Question: im working on a code-editor (WinForms) and i want to know how to do function of { and } specifically the auto-indention using brackets (open and close) like in actual code editor .
> ---|> { and }
like this 1:

Editor was a richtextbox named rtb.
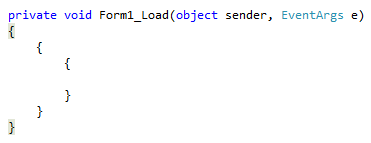
Answer: 1. I've not enough time for writing better codes. I have only tried to write a sample for you.
2. I have only written the codes in a simple way, not in OOP.
3. You can improve the codes with using Enums, Properties, Classes and other things of OOP.
4. You can improve the logic of the codes; and you can use Multi-Threading for achieve to better performance.
5. This sample isn't thorough. I has only implemented an Auto-Indention example for "semicolon (;)" character.
I should say some for using the codes:
1. rtbCodes is the name of the RichTextBox control on the form in the sample project.
2. frmCodeEditor is the name of the form in the sample project.
You can download the sample project from the following addresses:
<URL>
<URL>
'''
using System;
using System.Collections.Generic;
using System.ComponentModel;
using System.Data;
using System.Diagnostics;
using System.Drawing;
using System.Linq;
using System.Text;
using System.Windows.Forms;
namespace WindowsFormsApplication2
{
public partial class frmCodeEditor : Form
{
char[] chrTracingKeyChars = new char[] { ';', '}', '
' };
char[] chrCheckingKeyChars = new char[] { '{', '(' };
Point ptCurrentCharPosition;
bool bolCheckCalling = false;
int intInitialCursorPosition = 0;
int intRemainingCharsOfInitialText = 0;
int intNextCharIndex = 0;
int intPrevCharIndex = 0;
public frmCodeEditor()
{
InitializeComponent();
}
private void richTextBox1_TextChanged(object sender, EventArgs e)
{
AutoIndention(rtbCodes);
}
/// <summary>
/// Implements Auto-Indention.
/// </summary>
/// <param name="rtb">A RichTextBox control</param>
private void AutoIndention(RichTextBox rtb)
{
char chrLastChar = GetChar(rtb);
if (chrLastChar == chrTracingKeyChars[0])
{
intRemainingCharsOfInitialText = rtb.TextLength - rtb.SelectionStart;
intInitialCursorPosition = rtb.SelectionStart;
ImplementIndentionForSemicolon(rtb);
}
else if (chrLastChar == chrTracingKeyChars[1])
{
ImplementIndentionForRightCurlyBracket(rtb);
}
else if (chrLastChar == chrTracingKeyChars[2])
{
ImplementIndentionForNewLineCharacter(rtb);
}
}
/// <summary>
/// Specifies current char based on the cursor position.
/// </summary>
/// <param name="rtb">A RichTextBox control</param>
/// <returns>Returns a char.</returns>
private char GetChar(RichTextBox rtb)
{
return GetChar(rtb.SelectionStart, rtb);
}
/// <summary>
/// Specifies a char based on the specified index.
/// </summary>
/// <param name="intCharIndex">A char index</param>
/// <param name="rtb">A RichTextBox control</param>
/// <returns>Returns a char.</returns>
private char GetChar(int intCharIndex, RichTextBox rtb)
{
if (intCharIndex != rtb.TextLength)
{
ptCurrentCharPosition = rtb.GetPositionFromCharIndex(intCharIndex - 1);
}
else
{
ptCurrentCharPosition = rtb.GetPositionFromCharIndex(intCharIndex);
}
return rtb.GetCharFromPosition(ptCurrentCharPosition);
}
/// <summary>
/// Specifies current line number based on the cursor position.
/// </summary>
/// <param name="rtb">A RichTextBox control</param>
/// <returns>Returns the line number.</returns>
private int GetLineNumber(RichTextBox rtb)
{
return GetLineNumber(rtb.GetFirstCharIndexOfCurrentLine(), rtb);
}
/// <summary>
/// Specifies the line number based on the specified index.
/// </summary>
/// <param name="intCharIndex">A char index</param>
/// <param name="rtb">A RichTextBox control</param>
/// <returns>Returns the line number.</returns>
private int GetLineNumber(int intCharIndex, RichTextBox rtb)
{
return rtb.GetLineFromCharIndex(intCharIndex);
}
/// <summary>
/// Implements indention for semicolon ";" character.
/// </summary>
/// <param name="rtb">A RichTextBox control</param>
private void ImplementIndentionForSemicolon(RichTextBox rtb)
{
Dictionary<char, int> dicResult = IsExistCheckingKeyChars(rtb);
if (dicResult[chrCheckingKeyChars[0]] != -1)
{
int intIndentionLevel = CheckingIndentionLevel(dicResult[chrCheckingKeyChars[0]], rtb);
ImplementIndention(dicResult[chrCheckingKeyChars[0]], intIndentionLevel, rtb);
}
}
private void ImplementIndentionForRightCurlyBracket(RichTextBox rtb)
{
}
private void ImplementIndentionForNewLineCharacter(RichTextBox rtb)
{
}
/// <summary>
/// Checks current and previous lines for finding key-chars.
/// </summary>
/// <param name="rtb">A RichTextBox control</param>
/// <param name="bolSearchCurrentLine">The search state</param>
/// <returns>Returns first occurrences of key-chars before current char.</returns>
private Dictionary<char, int> IsExistCheckingKeyChars(RichTextBox rtb, bool bolSearchCurrentLine = false)
{
GetChar(rtb);
Dictionary<char, int> dicCheckingKeyCharsIndexes = new Dictionary<char, int>();
for (int intCntr = 0; intCntr < chrCheckingKeyChars.Length; intCntr++)
{
dicCheckingKeyCharsIndexes.Add(chrCheckingKeyChars[intCntr], 0);
}
for (int intCntr = 0; intCntr < chrCheckingKeyChars.Length; intCntr++)
{
int intFirstIndexForChecking = 0;
int intLastIndexForChecking = 0;
for (int intLineCounter = GetLineNumber(rtb); intLineCounter >= 0; intLineCounter--)
{
if (intLineCounter == GetLineNumber(rtb))
{
intLastIndexForChecking = rtb.GetCharIndexFromPosition(ptCurrentCharPosition);
}
else
{
intLastIndexForChecking = intFirstIndexForChecking - 1;
}
intFirstIndexForChecking = rtb.GetFirstCharIndexFromLine(intLineCounter);
try
{
dicCheckingKeyCharsIndexes[chrCheckingKeyChars[intCntr]] = rtb.Find(chrCheckingKeyChars[intCntr].ToString(), intFirstIndexForChecking,
rtb.GetCharIndexFromPosition(ptCurrentCharPosition), RichTextBoxFinds.NoHighlight | RichTextBoxFinds.None);
if (dicCheckingKeyCharsIndexes[chrCheckingKeyChars[intCntr]] != -1)
{
do
{
if (rtb.Find(chrCheckingKeyChars[intCntr].ToString(), intFirstIndexForChecking, rtb.GetCharIndexFromPosition(ptCurrentCharPosition),
RichTextBoxFinds.NoHighlight | RichTextBoxFinds.None) != -1)
{
dicCheckingKeyCharsIndexes[chrCheckingKeyChars[intCntr]] = rtb.Find(chrCheckingKeyChars[intCntr].ToString(), intFirstIndexForChecking,
rtb.GetCharIndexFromPosition(ptCurrentCharPosition), RichTextBoxFinds.NoHighlight | RichTextBoxFinds.None);
}
intFirstIndexForChecking++;
} while (intFirstIndexForChecking != rtb.GetCharIndexFromPosition(ptCurrentCharPosition));
break;
}
}
catch
{
dicCheckingKeyCharsIndexes[chrCheckingKeyChars[intCntr]] = -1;
break;
}
if (bolSearchCurrentLine)
{
break;
}
}
}
return dicCheckingKeyCharsIndexes;
}
/// <summary>
/// Checks a line for calculating its indention level.
/// </summary>
/// <param name="intCharIndex">A char index</param>
/// <param name="rtb">A RichTextBox control</param>
/// <returns>Returns indention level of the line.</returns>
private int CheckingIndentionLevel(int intCharIndex, RichTextBox rtb)
{
int intLineNumber = GetLineNumber(intCharIndex, rtb);
int intIndentionLevelNumber = 0;
intCharIndex = rtb.GetFirstCharIndexFromLine(intLineNumber);
char chrChar = GetChar(intCharIndex, rtb);
if (chrChar == '
')
{
chrChar = GetChar(++intCharIndex, rtb);
}
if (chrChar != ' ')
{
return 0;
}
else
{
int intSpaceCntr = 0;
while(chrChar == ' ')
{
chrChar = GetChar(++intCharIndex, rtb);
if (chrChar == ' ')
{
intSpaceCntr++;
}
if (intSpaceCntr % 4 == 0 && intSpaceCntr != 0)
{
intIndentionLevelNumber++;
intSpaceCntr = 0;
}
}
if (intSpaceCntr % 4 != 0)
{
intIndentionLevelNumber++;
}
}
return intIndentionLevelNumber;
}
/// <summary>
/// Implements Indention to the codes
/// </summary>
/// <param name="intCharIndex">A char index</param>
/// <param name="intIndentionLevel">The number of indention level</param>
/// <param name="rtb">A RichTextBox control</param>
private void ImplementIndention(int intCharIndex, int intIndentionLevel, RichTextBox rtb)
{
intNextCharIndex = intCharIndex;
intPrevCharIndex = intCharIndex;
int intKeyCharsNumberInLine = 1;
int intCurrentLineNumber = GetLineNumber(rtb);
int intKeyCharLineNumber = GetLineNumber(intNextCharIndex, rtb);
string[] strLinesTexts;
Dictionary<char, int> dicResult;
do
{
rtb.SelectionStart = intPrevCharIndex;
dicResult = IsExistCheckingKeyChars(rtb);
if (dicResult[chrCheckingKeyChars[0]] != -1)
{
intKeyCharsNumberInLine++;
intPrevCharIndex = dicResult[chrCheckingKeyChars[0]];
}
} while (dicResult[chrCheckingKeyChars[0]] != -1);
if (!bolCheckCalling)
{
if (intCurrentLineNumber == intKeyCharLineNumber)
{
for (int intCntr = 1; intCntr <= intKeyCharsNumberInLine; intCntr++)
{
do
{
rtb.SelectionStart = intPrevCharIndex;
dicResult = IsExistCheckingKeyChars(rtb, true);
if (dicResult[chrCheckingKeyChars[0]] != -1)
{
intPrevCharIndex = dicResult[chrCheckingKeyChars[0]];
}
} while (dicResult[chrCheckingKeyChars[0]] != -1);
bolCheckCalling = true;
ImplementIndention(intPrevCharIndex, rtb);
}
return;
}
}
bolCheckCalling = false;
rtb.SelectionStart = intNextCharIndex;
rtb.SelectionLength = 1;
rtb.SelectedText = "
" + rtb.SelectedText;
intCurrentLineNumber = GetLineNumber(rtb);
strLinesTexts = rtb.Lines;
strLinesTexts[intCurrentLineNumber] = strLinesTexts[intCurrentLineNumber].Trim();
for (int intIndentionCntr = 1; intIndentionCntr <= intIndentionLevel; intIndentionCntr++)
{
for (int intSpaceCntr = 1; intSpaceCntr <= 4; intSpaceCntr++)
{
strLinesTexts[intCurrentLineNumber] = ' ' + strLinesTexts[intCurrentLineNumber];
}
}
rtb.Lines = strLinesTexts;
rtb.SelectionStart = intNextCharIndex + ((intIndentionLevel * 4) + 1);
intNextCharIndex = rtb.SelectionStart;
rtb.SelectionLength = 1;
rtb.SelectedText = rtb.SelectedText + "
";
intCurrentLineNumber = GetLineNumber(rtb);
strLinesTexts = rtb.Lines;
strLinesTexts[intCurrentLineNumber] = strLinesTexts[intCurrentLineNumber].Trim();
for (int intIndentionCntr = 1; intIndentionCntr <= intIndentionLevel + 1; intIndentionCntr++)
{
for (int intSpaceCntr = 1; intSpaceCntr <= 4; intSpaceCntr++)
{
strLinesTexts[intCurrentLineNumber] = ' ' + strLinesTexts[intCurrentLineNumber];
}
}
rtb.Lines = strLinesTexts;
rtb.SelectionStart = intInitialCursorPosition + ((rtb.TextLength - intInitialCursorPosition) - intRemainingCharsOfInitialText);
intNextCharIndex = rtb.SelectionStart;
intPrevCharIndex = intNextCharIndex;
}
/// <summary>
/// Implements Indention to the codes
/// </summary>
/// <param name="intCharIndex">A char index</param>
/// <param name="rtb">A RichTextBox control</param>
private void ImplementIndention(int intCharIndex, RichTextBox rtb)
{
int intIndentionLevel = CheckingIndentionLevel(intCharIndex, rtb);
ImplementIndention(intCharIndex, intIndentionLevel, rtb);
}
}
}
'''
I hope that this sample codes can help you.